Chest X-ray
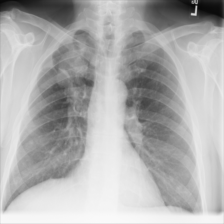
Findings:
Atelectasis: negative
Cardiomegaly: negative
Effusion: negative
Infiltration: negative
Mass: positive
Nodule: positive
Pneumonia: negative
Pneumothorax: negative
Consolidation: negative
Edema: negative
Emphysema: negative
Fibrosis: negative
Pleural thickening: negative
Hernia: negative